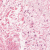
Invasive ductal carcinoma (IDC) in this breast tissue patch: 0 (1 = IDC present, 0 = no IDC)